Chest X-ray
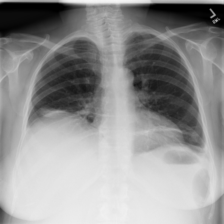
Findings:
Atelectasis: positive
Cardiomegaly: negative
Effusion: negative
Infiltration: negative
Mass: negative
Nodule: negative
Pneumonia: negative
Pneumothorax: negative
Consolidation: negative
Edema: negative
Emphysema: negative
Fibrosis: negative
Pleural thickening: negative
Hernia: negative